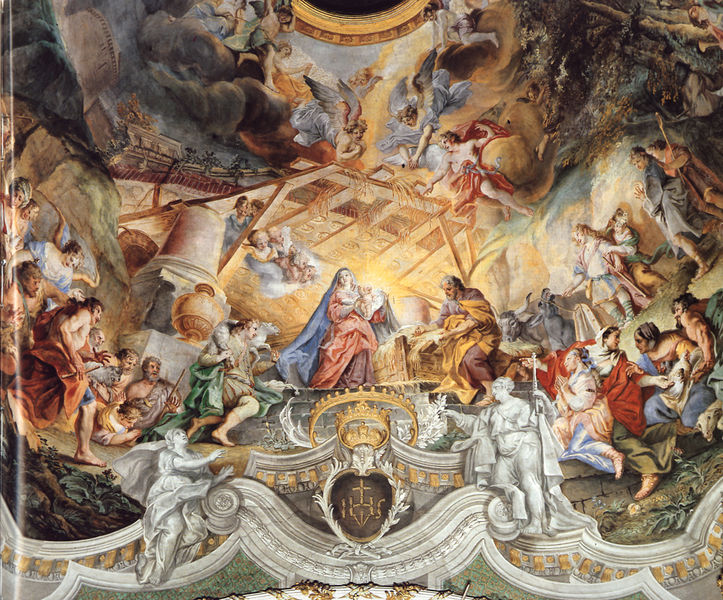
Titel: Weihnachtskuppel der Benediktinerabteikirche Mariä Himmelfahrt in Einsiedeln
Künstler: Cosmas Damian Asam
Standort: Einsiedeln, Benediktinerabteikirche Mariä Himmelfahrt, St. Meinrad, St. Maritius (EU - CH)
Schlagwörter: blau, flügel, gemälde, gott, himmel, wolken, gelb, bunt, licht, stroh, rot, kirche, gold, decke, kind, krone, esel, engel, vase, farben, figuren, kartusche, stuck, balken, lamm, schaf, christus, jesus, götter, stall, fresko, maria, madonna, hirte, hirten, fresco, josef, joseph, geburt, krippe, weihnachten, kronen, deckenmalerei, illusionistisch, tiepolo, scheinarchitektur, deckenfresko, ihs, illusionismus, deckenbild, jospeh, heaven, tromlbleil